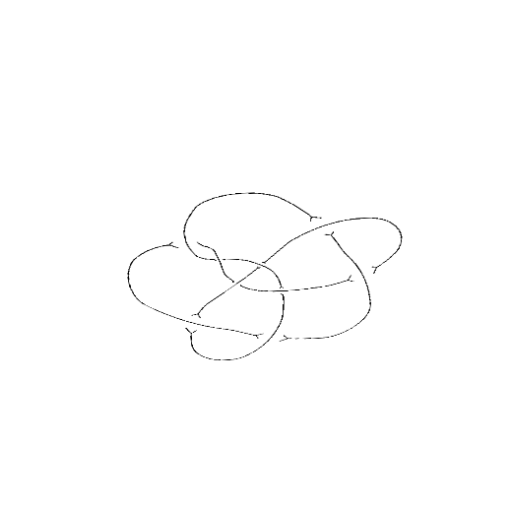
Crossing number: 9